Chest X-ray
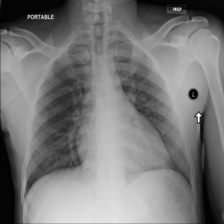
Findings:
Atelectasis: negative
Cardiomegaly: negative
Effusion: negative
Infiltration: negative
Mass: negative
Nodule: negative
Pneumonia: negative
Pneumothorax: negative
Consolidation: negative
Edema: negative
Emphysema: negative
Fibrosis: negative
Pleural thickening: negative
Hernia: negative